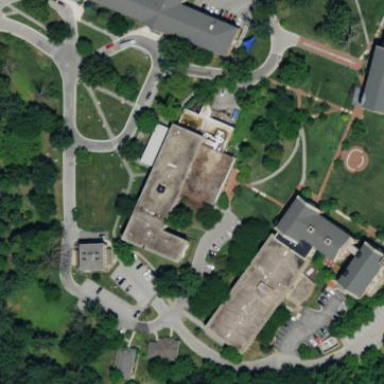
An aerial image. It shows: University building.